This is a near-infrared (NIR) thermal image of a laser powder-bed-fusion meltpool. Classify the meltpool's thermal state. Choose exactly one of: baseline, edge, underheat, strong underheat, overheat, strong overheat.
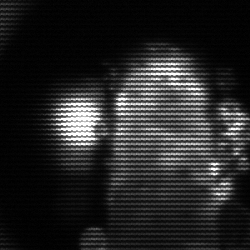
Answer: strong underheat